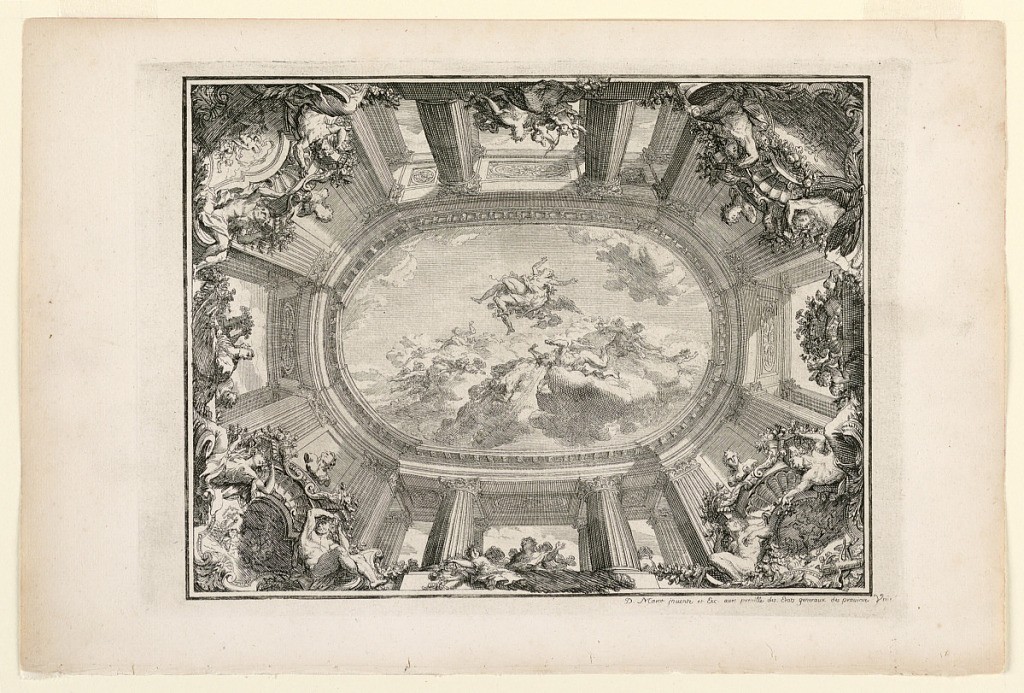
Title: Plate in Nouveaux livres de peintures de salles et d’escaliers (New Books on Paintings for Rooms and Stairs)
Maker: Daniel Marot, French, active in the Netherlands and England, 1661–1752
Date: ca. 1700
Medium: Etching and engraving on white laid paper
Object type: Print
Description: Trompe l'oeil painted ceiling of winged figures flying in the sky, more figures on clouds, one blowing wind; other figures seen in niches between columns around painted sky.